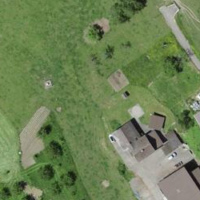
EUNIS habitat code: 25
Species observed at this site:
Cardamine pratensis